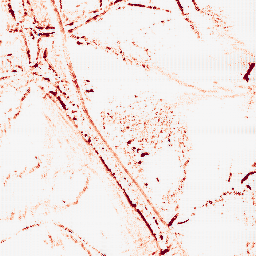
Category: morphological
Decomposition family: morphological_diamond
Decomposition parameters: operation: opening
radius: 3
Upsampling method: fft_zeropad
Upsampling parameters: scale: 8
Upsampling scale: 8